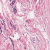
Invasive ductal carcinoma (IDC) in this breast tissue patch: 0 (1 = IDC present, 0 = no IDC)